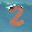
Label: 2